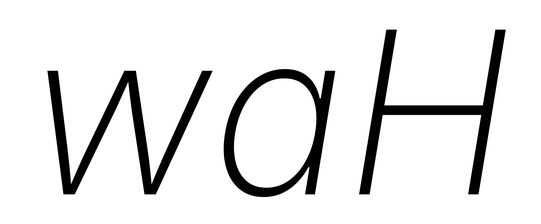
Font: Inter-Italic_ExtraLight_Italic